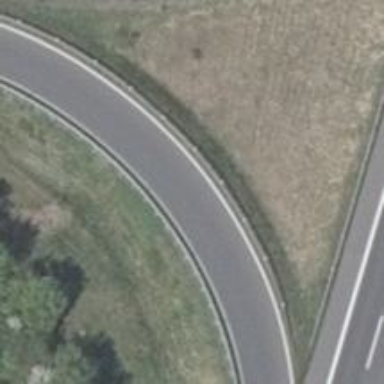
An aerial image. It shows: Asphalt trunk link motorway.